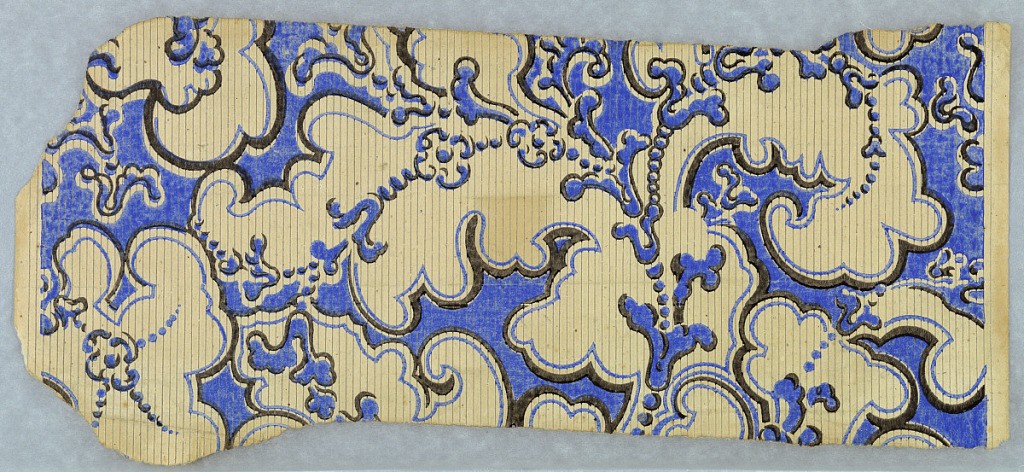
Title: Sidewall
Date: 1845–55
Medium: Block-printed
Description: Full width of paper giving portion of repeating design of foliage scrolls on paper printed with fine, close-set parallel lines.